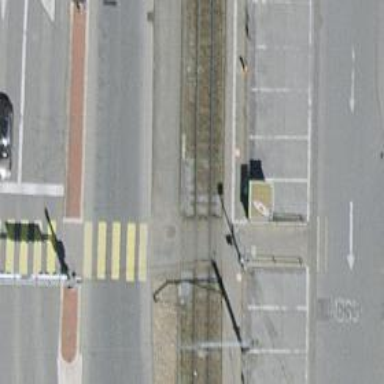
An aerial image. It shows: Crossing for the railway.